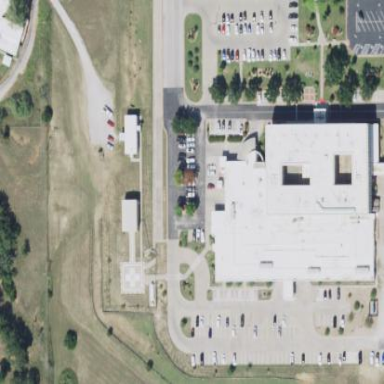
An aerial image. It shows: Hospital building.